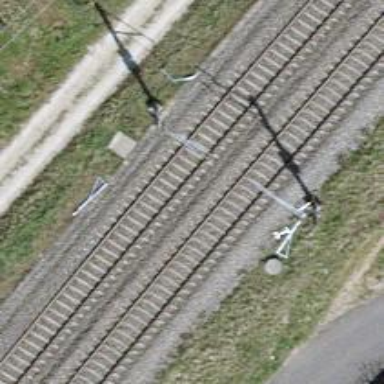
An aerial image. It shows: Railway signal.